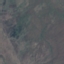
Land use / land cover: HerbaceousVegetation